Field crop: maize
Growth stage: 1
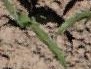
Species: maize